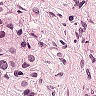
Metastatic tissue present: yes